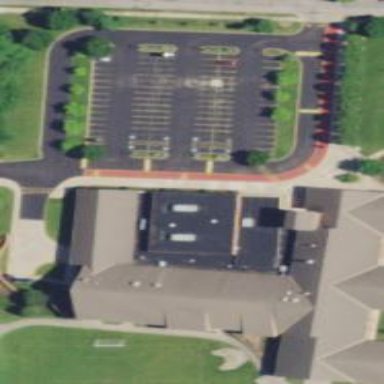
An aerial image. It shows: School building.